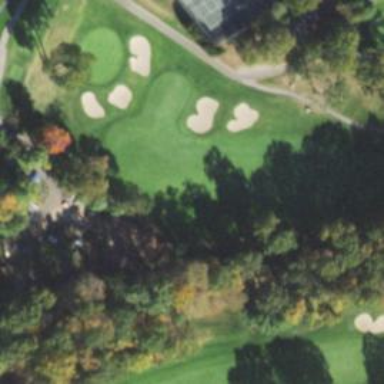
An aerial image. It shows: View of golf hole.